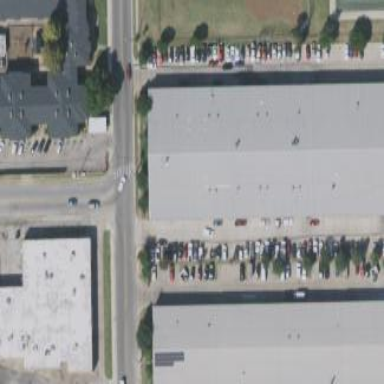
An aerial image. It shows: Warehouse building.